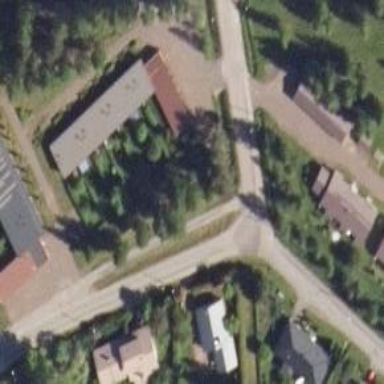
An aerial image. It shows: Road with "give way" sign.